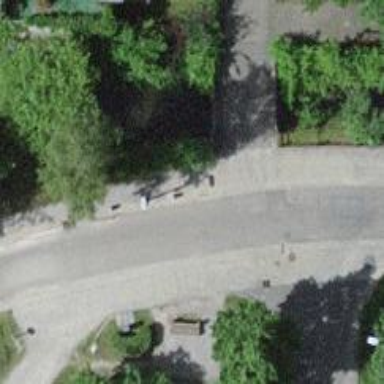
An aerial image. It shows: Residential road with asphalt surface. There is left sidewalk made of sett.